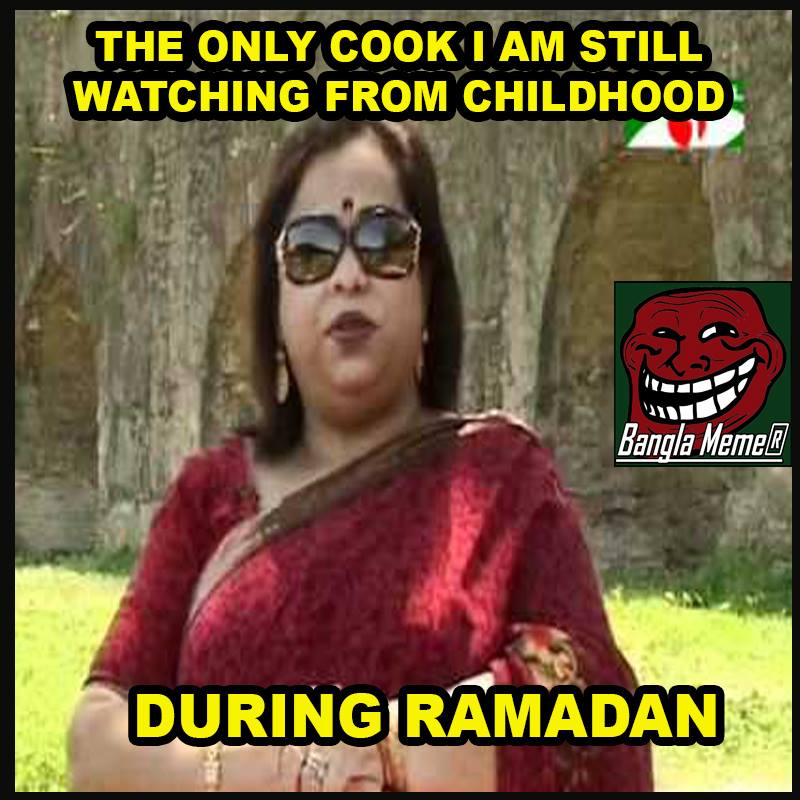
Caption: THE ONLY COOK I AM STILL WATCHING FROM CHILDHOOD     DURING RAMADAN
Label: hate